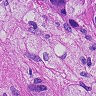
Metastatic tissue present: yes